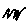
Label: zigzag